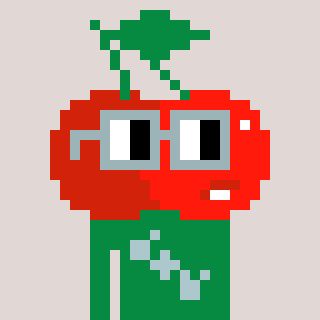
a pixel art character with square dark gray glasses, a cherry-shaped head and a green-colored body on a warm background